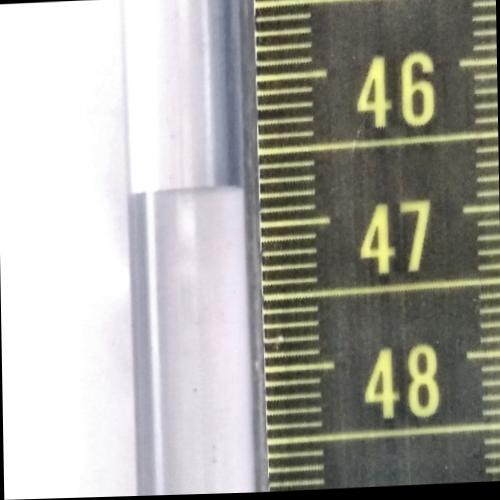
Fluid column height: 46.7 cm